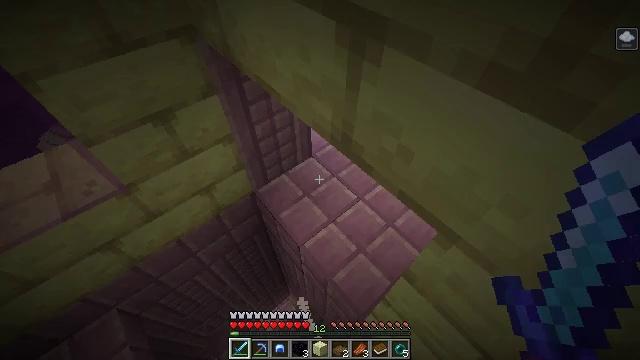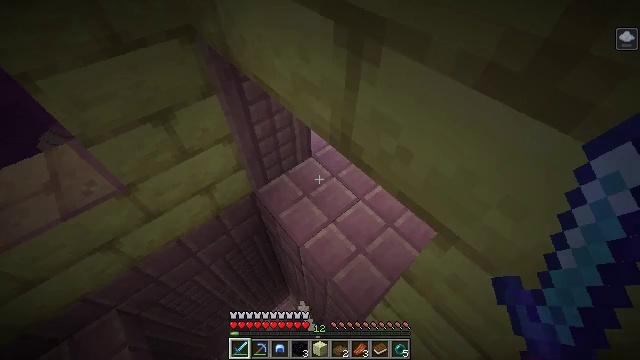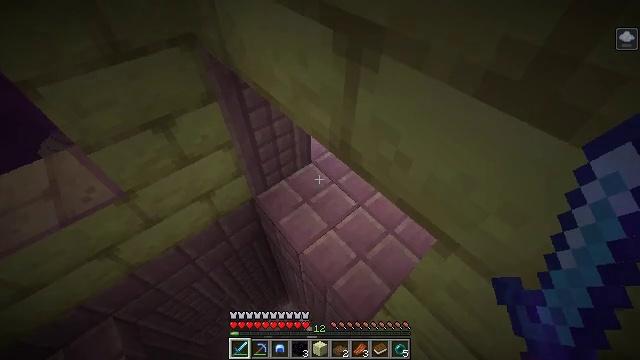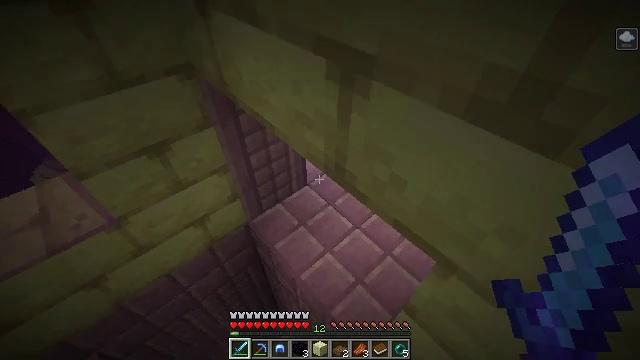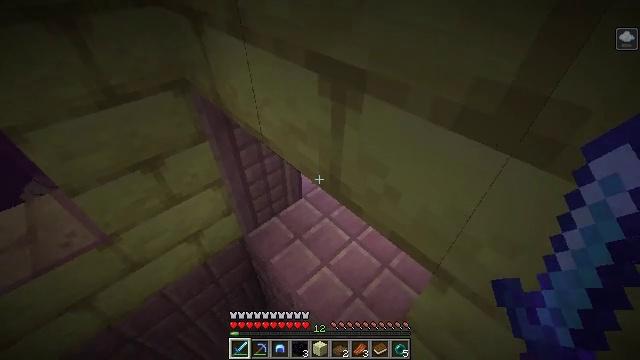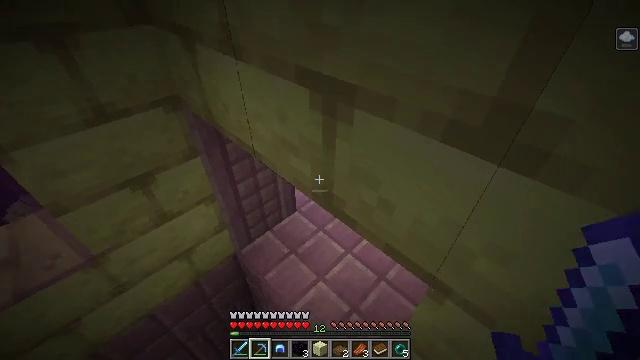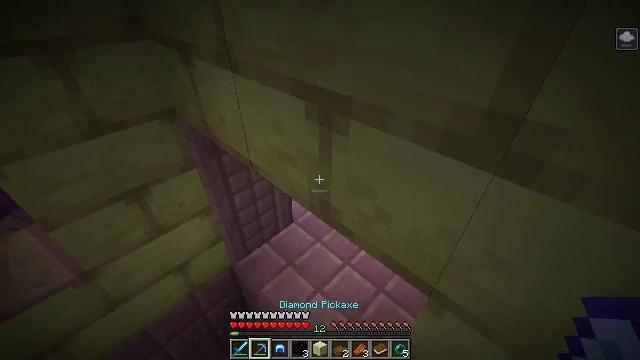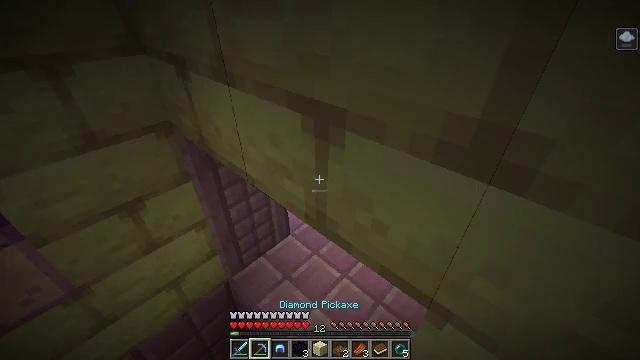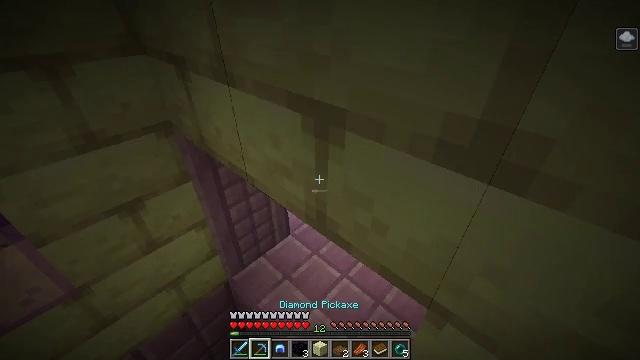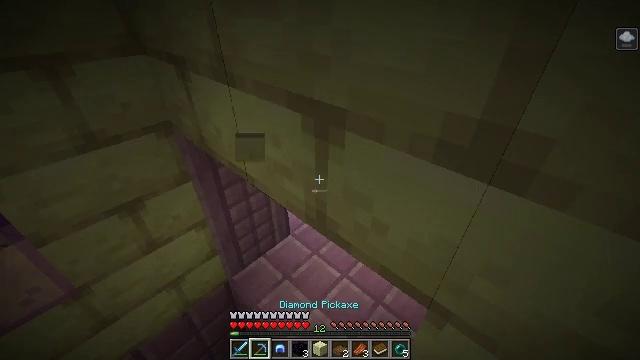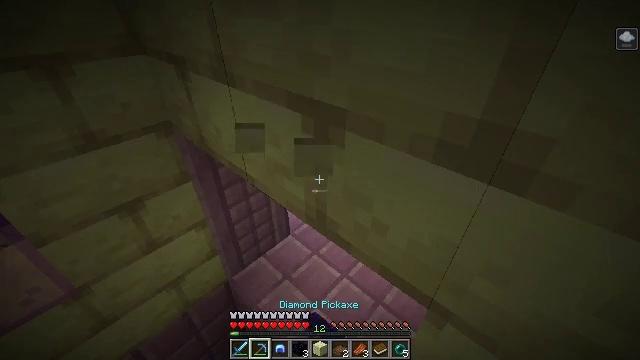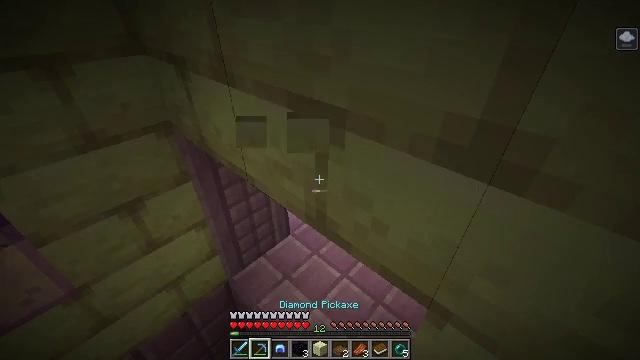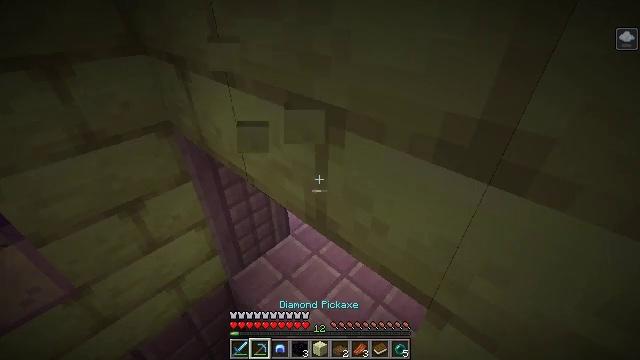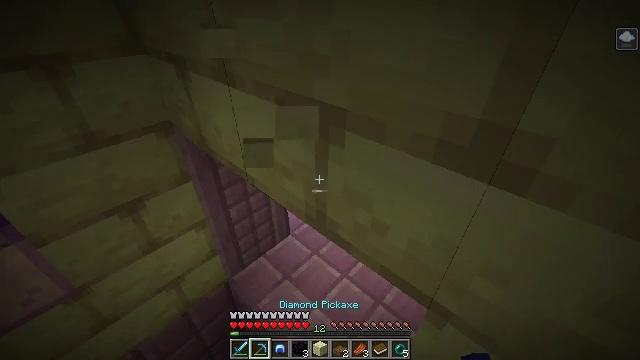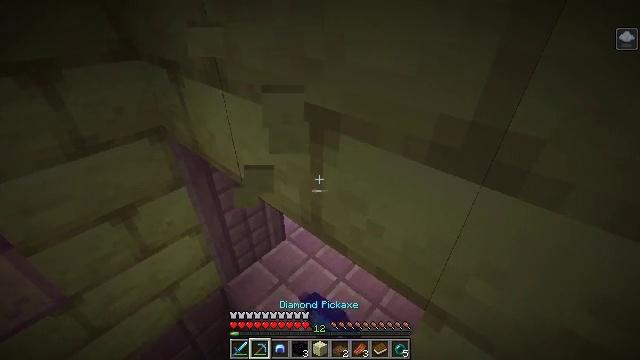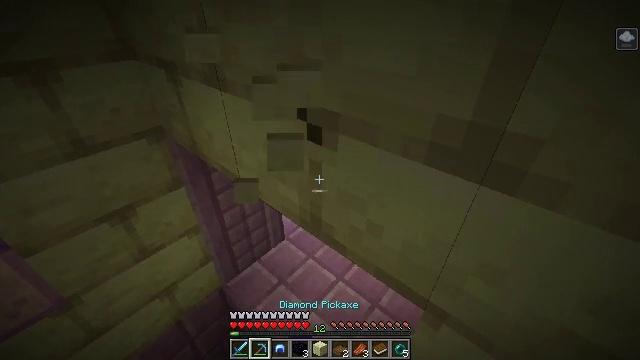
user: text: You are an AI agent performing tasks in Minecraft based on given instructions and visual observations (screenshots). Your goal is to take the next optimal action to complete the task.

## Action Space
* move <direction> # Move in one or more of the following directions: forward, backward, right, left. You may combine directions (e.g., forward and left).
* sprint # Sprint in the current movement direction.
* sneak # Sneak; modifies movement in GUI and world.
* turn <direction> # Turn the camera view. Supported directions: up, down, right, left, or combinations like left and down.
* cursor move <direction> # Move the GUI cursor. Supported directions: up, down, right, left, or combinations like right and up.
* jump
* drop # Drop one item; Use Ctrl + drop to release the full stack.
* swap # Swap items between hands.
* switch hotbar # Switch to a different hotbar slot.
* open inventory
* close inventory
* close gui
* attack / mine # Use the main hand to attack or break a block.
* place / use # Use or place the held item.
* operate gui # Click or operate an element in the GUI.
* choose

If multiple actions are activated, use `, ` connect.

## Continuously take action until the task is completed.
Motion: motion action
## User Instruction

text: Retrieve end stone bricks from the end.
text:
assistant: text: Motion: close inventory
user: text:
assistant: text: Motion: turn up, close inventory
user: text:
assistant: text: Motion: turn right and up, close inventory
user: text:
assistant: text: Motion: turn right and up
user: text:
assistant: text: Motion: turn right and up, switch to hotbar 2
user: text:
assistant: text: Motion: turn up, switch to hotbar 2
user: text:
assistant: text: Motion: turn right and up, switch to hotbar 2
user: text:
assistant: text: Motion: no_op
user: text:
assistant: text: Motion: attack / mine
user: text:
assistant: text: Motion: attack / mine
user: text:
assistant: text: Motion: attack / mine
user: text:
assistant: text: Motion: attack / mine
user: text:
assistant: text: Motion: attack / mine
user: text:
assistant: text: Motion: turn right, attack / mine
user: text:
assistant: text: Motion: attack / mine
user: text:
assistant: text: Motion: attack / mine
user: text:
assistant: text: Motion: attack / mine
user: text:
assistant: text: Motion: turn up, attack / mine
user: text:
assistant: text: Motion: turn up, attack / mine
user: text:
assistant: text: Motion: turn up, attack / mine
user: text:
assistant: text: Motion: attack / mine
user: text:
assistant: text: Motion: attack / mine
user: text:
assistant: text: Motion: attack / mine
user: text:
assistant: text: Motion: attack / mine
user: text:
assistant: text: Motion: attack / mine
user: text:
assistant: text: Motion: attack / mine
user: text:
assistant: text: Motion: turn up, attack / mine
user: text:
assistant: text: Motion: turn up, attack / mine
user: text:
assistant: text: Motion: attack / mine
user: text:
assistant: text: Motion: attack / mine